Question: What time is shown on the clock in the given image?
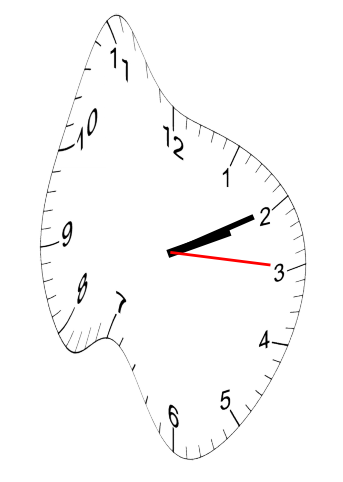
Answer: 02:10:15